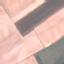
Land use / land cover: AnnualCrop